Question: Im using Bootstrap datepicker and loading the associated textbox with a date say, today (where ever you are). But when I click the input, the picker itself is several months in the future and I don't know why?

'''
<legend>Schedule</legend>
<div class="editor-label">
<label for="ClosingDate">Closing Date</label>
</div>
<div class="editor-field">
<div class="input-append date" id="dp3" data-date="16/11/2013" data-date-format="dd-mm-yyyy">
<input class="span2 datepicker" data-val="true" data-val-date="The field Closing Date must be a date." data-val-required="Closing date for post is required" id="ClosingDate" name="ClosingDate" readonly="readonly" size="18" type="text" value="18/11/2013 9:46:13 p.m." />
<span class="add-on"><i class="icon-th"></i></span>
</div>
<span class="field-validation-valid" data-valmsg-for="ClosingDate" data-valmsg-replace="true"></span>
</div>
</fieldset>
'''
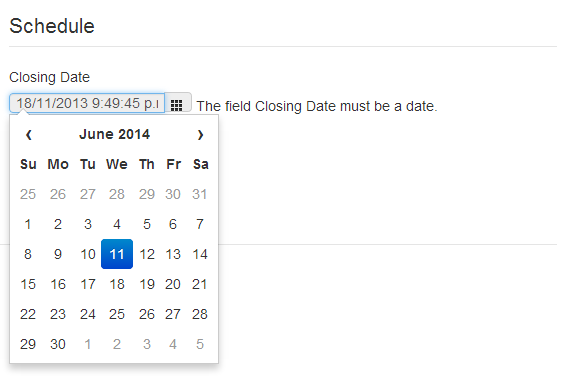
Answer: Initialising the format of the datepicker will help you here.
'''
$('.datepicker').datepicker({
format: 'dd/mm/yyyy'
});
'''
Obligatory <URL>